Question: I'm an Android developer learning iOS, I'm trying to add "sections" in a detail view of my app, I want to achieve something like the following image:

In Android I'd probably define three layouts and inside each one put the controls that I needed. I couldn't find something like a layout, how would these sections be implemented in iOS?
Thanks in advance!
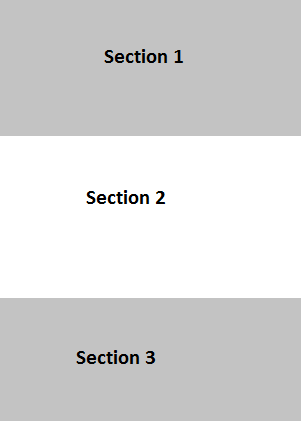
Answer: You can use three different 'UIView's and put all those in one 'UIView' that takes up the entire screen.
You would put all the UI elements (text, buttons, etc) you want in each section in one of the three 'UIView' sections you created, just like the layouts in Android.